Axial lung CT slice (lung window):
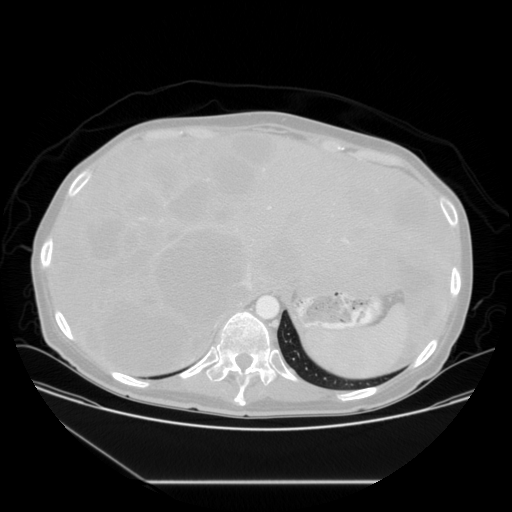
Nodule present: no